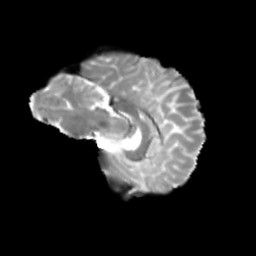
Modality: T2w
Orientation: sagittal
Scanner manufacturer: siemens
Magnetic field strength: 3 T
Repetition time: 4 s
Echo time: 0.0594 s